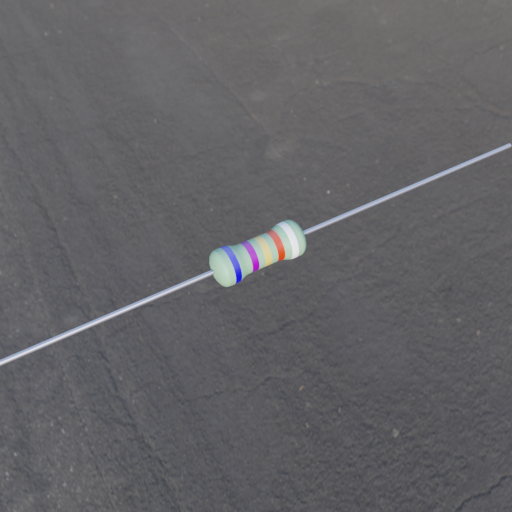
Resistor colour bands (in order): blue, violet, gold, red, white